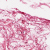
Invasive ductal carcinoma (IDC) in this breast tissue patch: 0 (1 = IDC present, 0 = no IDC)